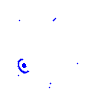
Particle: electron